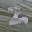
Label: 2